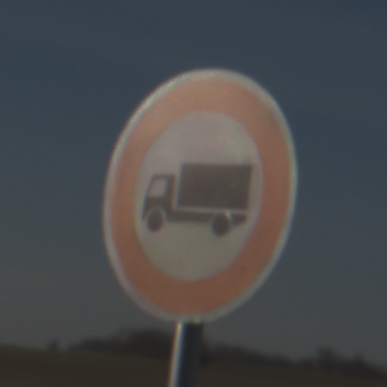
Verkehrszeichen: VerbotFuerKraftfahrzeugeUeberDreiKommaFuenfTonnen
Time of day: MorningAfternoon
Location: Outdoor (Nature)
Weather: Clear
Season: Winter
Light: Natural